Interaction volume radius: 5 \u00c5
Interaction volume height: 15 \u00c5
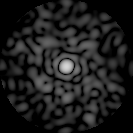
Disorder parameter: 0.8509